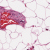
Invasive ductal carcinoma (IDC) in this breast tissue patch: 0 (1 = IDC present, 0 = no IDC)